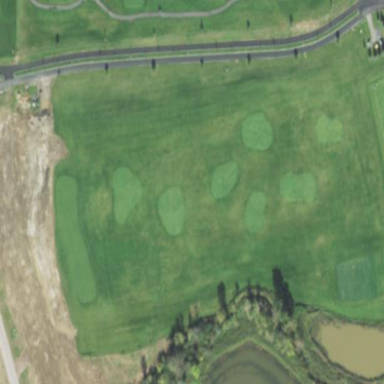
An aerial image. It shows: Grassy area used as driving range for golf.